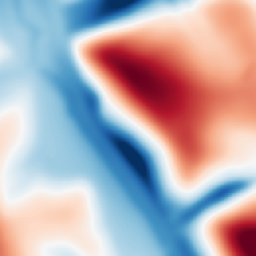
Category: multiscale
Decomposition family: dog
Decomposition parameters: sigma_low: 5
sigma_high: 50
Upsampling method: area
Upsampling parameters: scale: 8
Upsampling scale: 8